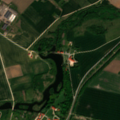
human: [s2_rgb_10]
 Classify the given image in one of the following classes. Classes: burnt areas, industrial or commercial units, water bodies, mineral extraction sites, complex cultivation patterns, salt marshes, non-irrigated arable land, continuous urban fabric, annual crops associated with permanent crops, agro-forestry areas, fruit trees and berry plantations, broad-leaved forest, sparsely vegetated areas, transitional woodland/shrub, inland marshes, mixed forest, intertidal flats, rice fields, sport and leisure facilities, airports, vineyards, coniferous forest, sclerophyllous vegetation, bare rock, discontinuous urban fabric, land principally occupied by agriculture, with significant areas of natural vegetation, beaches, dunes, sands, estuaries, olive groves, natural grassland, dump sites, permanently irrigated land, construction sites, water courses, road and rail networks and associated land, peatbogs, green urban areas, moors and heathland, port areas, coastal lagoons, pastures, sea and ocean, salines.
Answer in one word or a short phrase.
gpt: discontinuous urban fabric, road and rail networks and associated land, green urban areas, non-irrigated arable land, complex cultivation patterns, land principally occupied by agriculture, with significant areas of natural vegetation